一年级 · 算术
还有（）个小矮人。

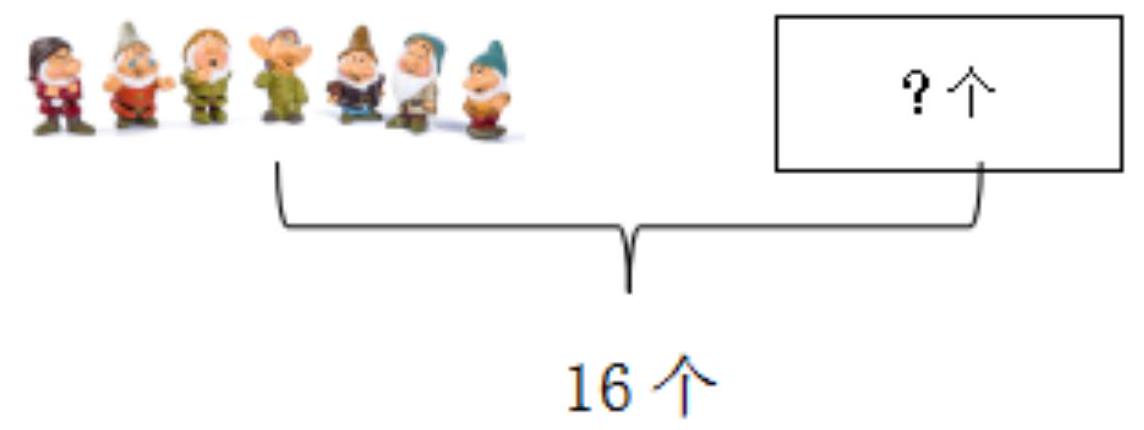
A、 7
B、 8
C、 9

答案: C
解析: 解C; 一共有 16 个小矮人, 外面有 7 个, 盒子里还剩 $16-7=9$ 个。